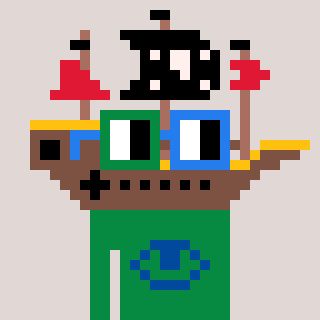
a pixel art character with square green and blue glasses, a pirateship-shaped head and a green-colored body on a warm background